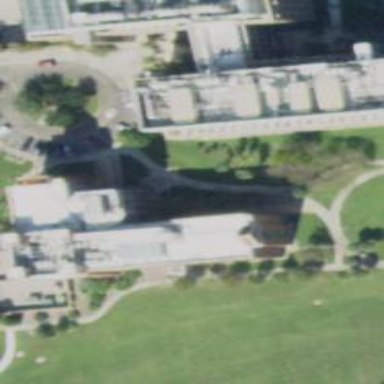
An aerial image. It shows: University building that serves as research institute. The building has grey roof.